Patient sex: F
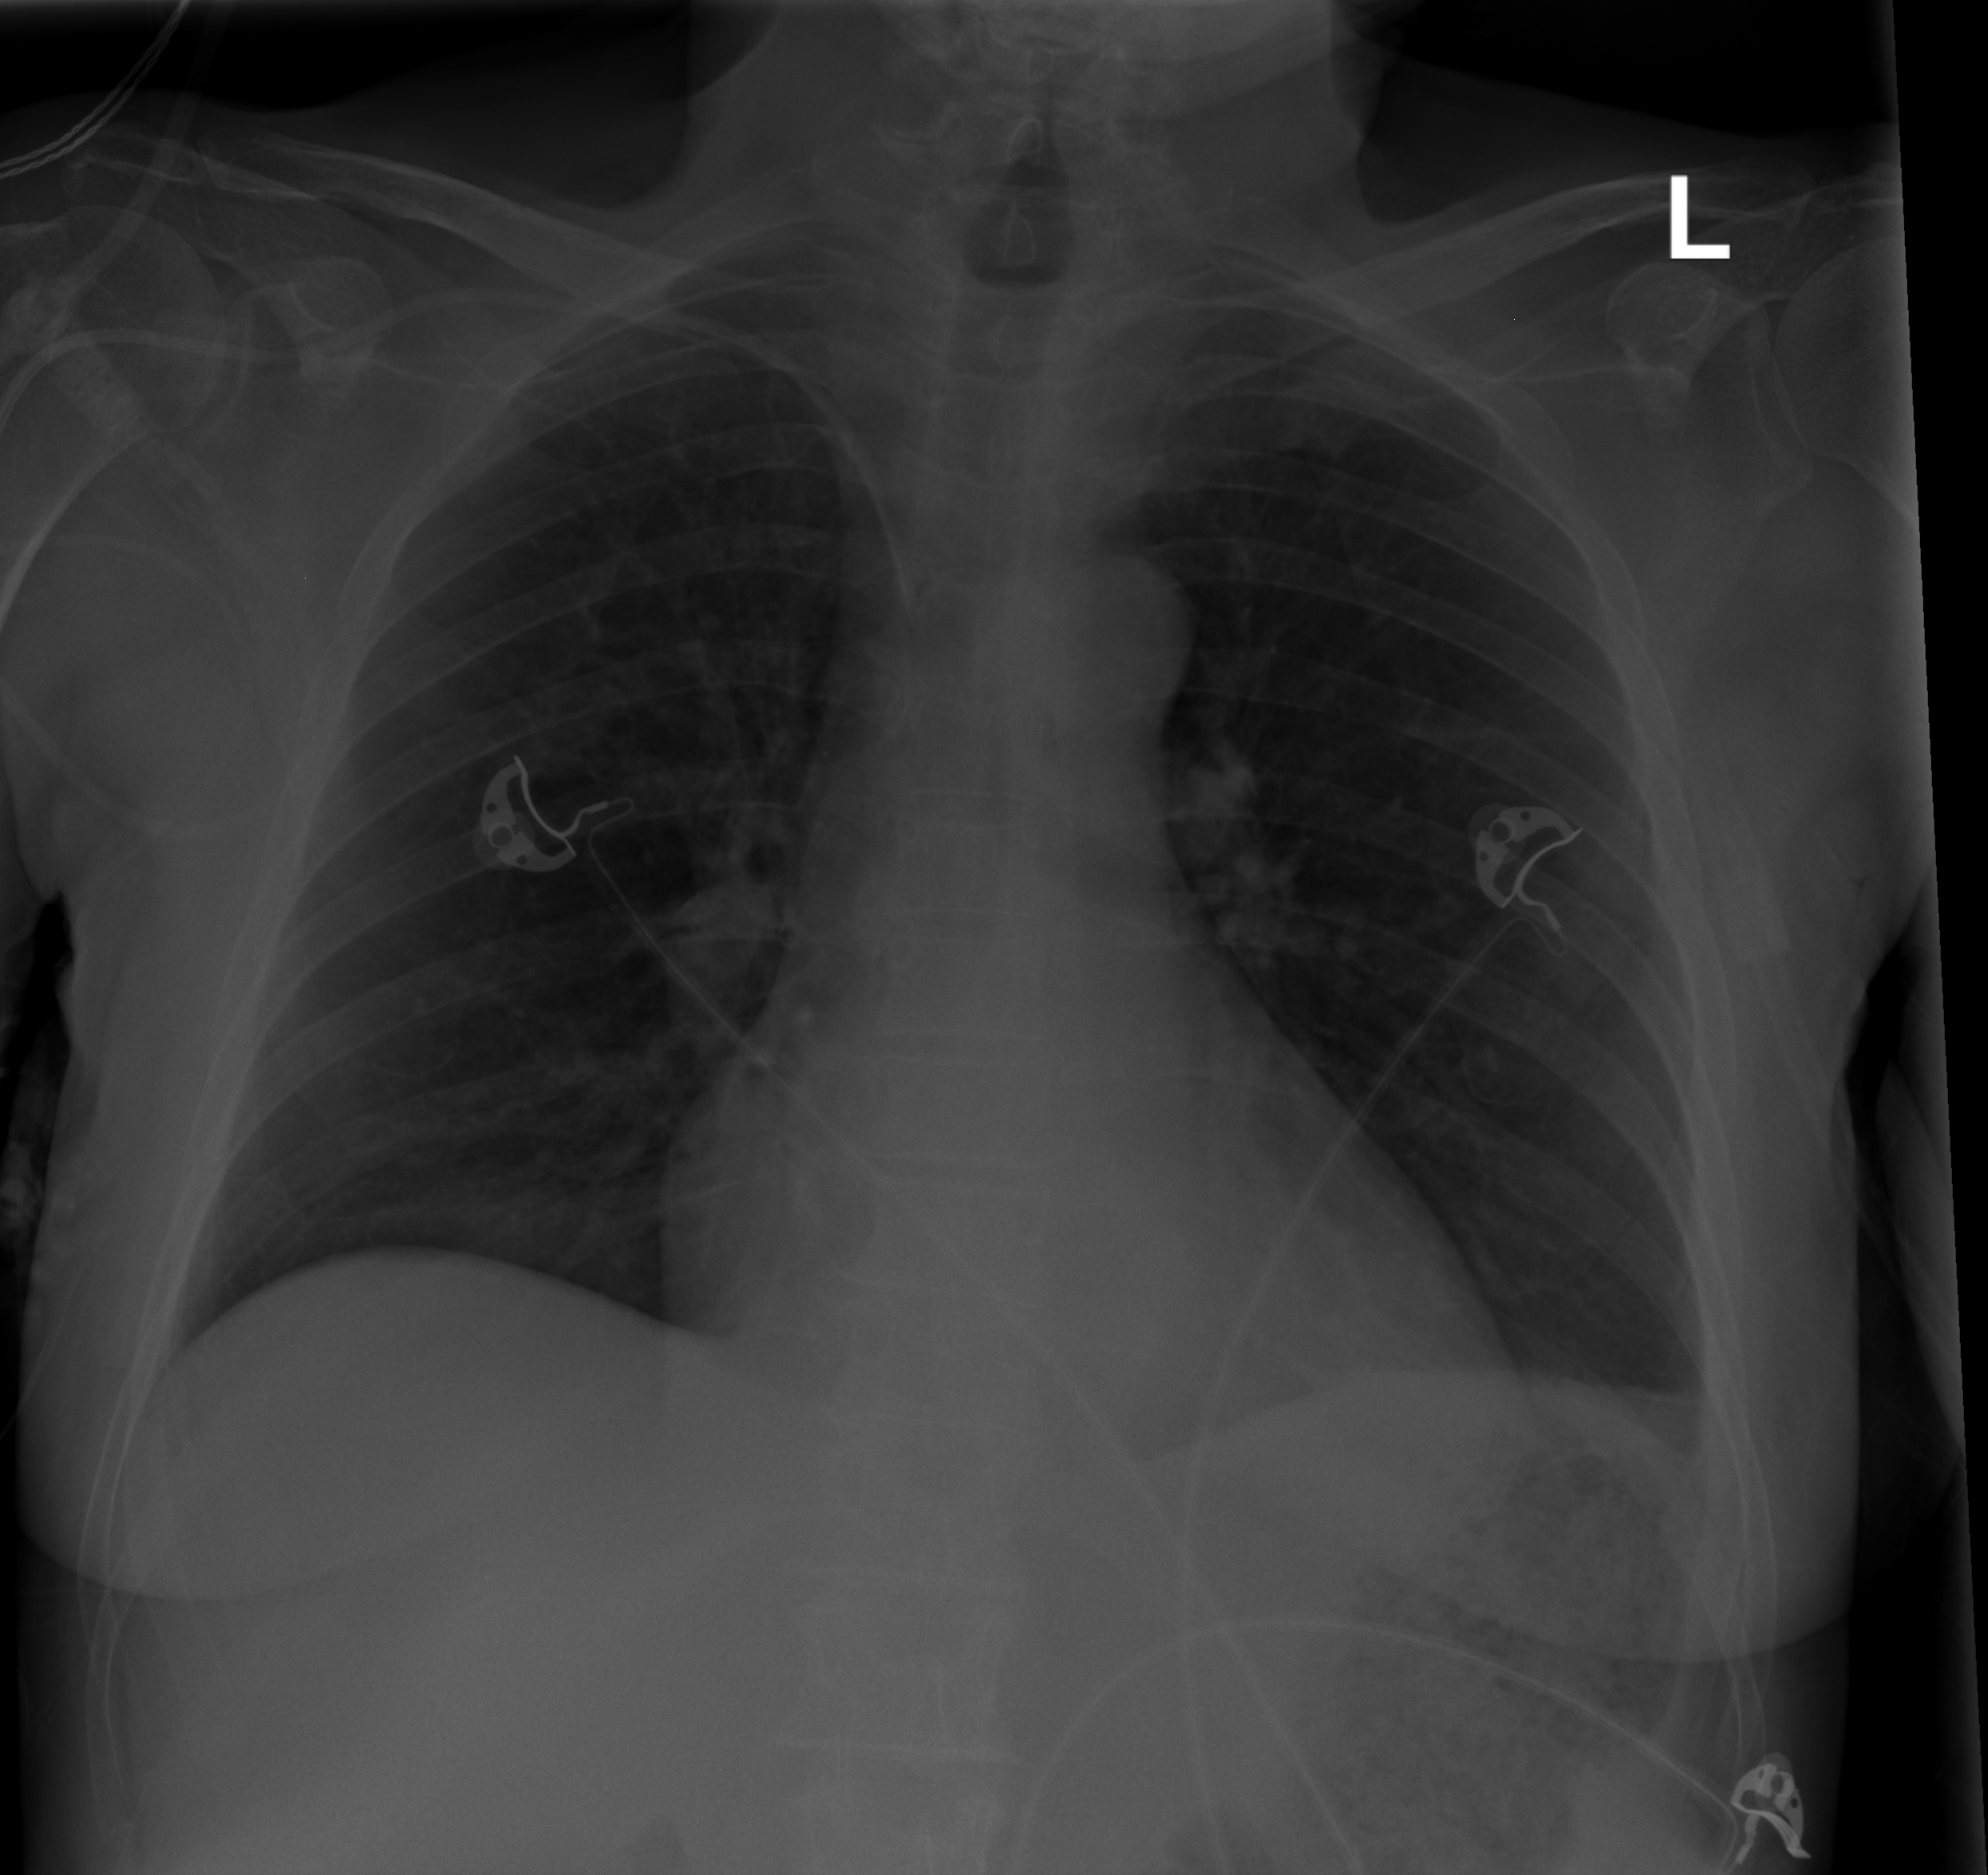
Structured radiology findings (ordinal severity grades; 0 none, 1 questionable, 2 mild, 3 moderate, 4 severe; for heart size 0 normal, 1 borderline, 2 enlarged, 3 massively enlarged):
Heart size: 0
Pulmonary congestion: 0
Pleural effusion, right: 0
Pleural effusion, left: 2
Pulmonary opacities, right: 0
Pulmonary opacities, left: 0
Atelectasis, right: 0
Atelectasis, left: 2